Question: >
<URL>
When i am scrolling the page the search button is not proper.I have used bootstrap here.
if i am reducing the font size and making the font-weight:normal its fine else i am doing the same in twitter bootstrap document same problem is coming.

HERE IS THE test server url
<URL>
please comment if not able to reproduce in ie7 :-) thanx in advance
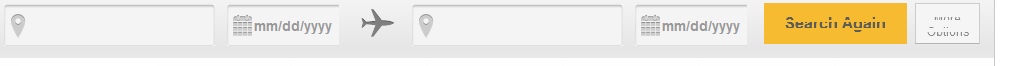
Answer: It seems that when then mouse enters the page after scrolling, it redraws the button. Based on my browsing experience, it is hard to notice. I suggest to <URL>.
This small jQuery method will handle that, although further optimizations can be made. Please test it and leave a comment if it needs adjustments.
'''
$('#my-button').RedrawWhenVisible();
$.fn.RedrawWhenVisible = function()
{
$(window).scroll(function() {
var docViewTop = $(window).scrollTop();
var docViewBottom = docViewTop + $(window).height();
var elemTop = this.offset().top;
var elemBottom = elemTop + this.height();
// If element is partially visible...
if((elemBottom <= docViewBottom && elemBottom >= docViewTop) || (elemTop >= docViewTop && elemTop <= docViewBottom)) {
//Redraw it, just once.
if(this.attr('data-redraw')) {
this.hide().show();
// Prevent further draws.
this.removeAttr('data-redraw');
}
} else {
// The element is not visible...
if(!this.attr('data-redraw')) {
// Flag it to redaw on scroll.
this.attr('data-redraw','redraw');
}
}
}
}
'''
Since the other button is fine, I bet it's a very specific CSS issue. Double check all of the attributes for those CSS classes, the grey button is fine so check how that button differs from the Orange/Yellow one.